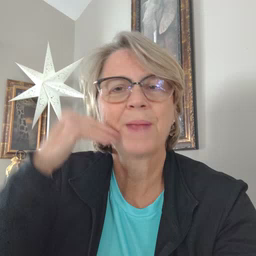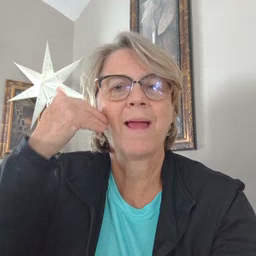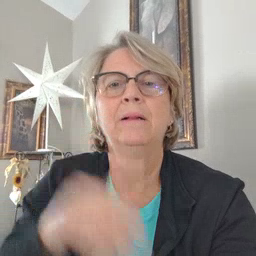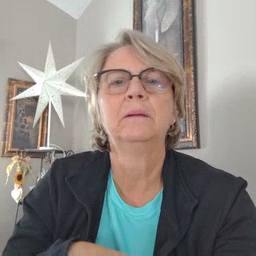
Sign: smile